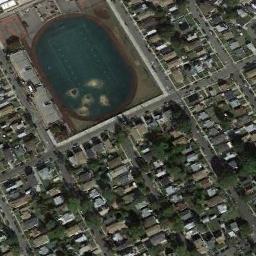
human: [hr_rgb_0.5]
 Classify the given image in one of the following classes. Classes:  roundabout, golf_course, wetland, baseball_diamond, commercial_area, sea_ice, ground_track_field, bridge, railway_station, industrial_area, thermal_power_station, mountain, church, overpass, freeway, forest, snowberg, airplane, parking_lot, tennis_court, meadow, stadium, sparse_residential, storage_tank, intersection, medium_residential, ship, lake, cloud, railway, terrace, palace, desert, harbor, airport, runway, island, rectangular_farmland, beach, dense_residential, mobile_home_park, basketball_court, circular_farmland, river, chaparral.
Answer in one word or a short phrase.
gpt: ground_track_field